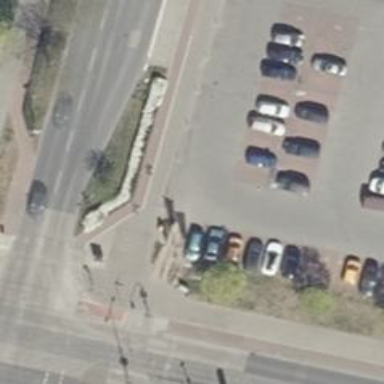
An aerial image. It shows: Sidewalk along the footway.